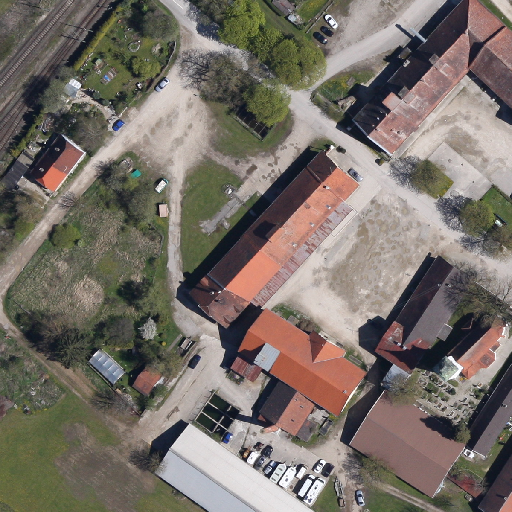
Referring expression: road